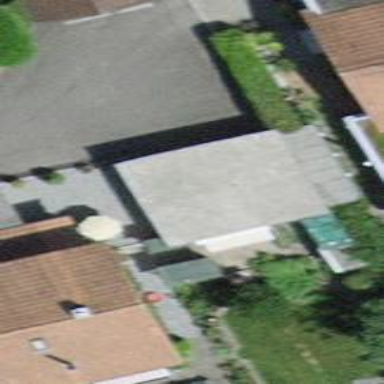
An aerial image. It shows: Garage.